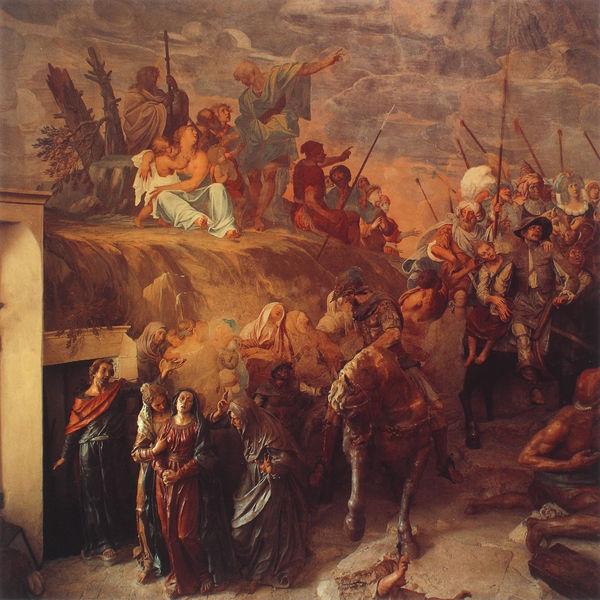
Titel: Die Engel/Kreuzigung
Künstler: Antonio Busca
Institution: Ossuccio: Sacri Monte di Varese, X Kapelle
Schlagwörter: berg, felsen, himmel, nackt, wolken, menschen, frau, straße, haus, weg, stein, trauer, kind, mutter, pferd, reiter, huf, fels, soldaten, orient, verbrecher, lanzen, speere, maria, turban, delacroix, gas, feslen